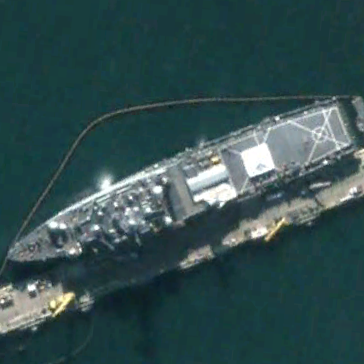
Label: combat